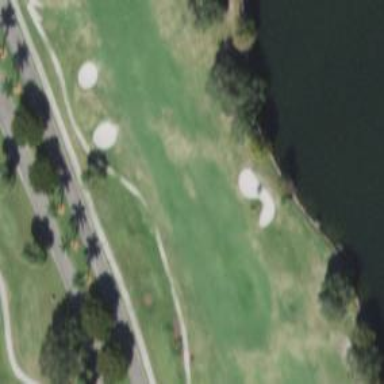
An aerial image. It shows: View of golf hole.